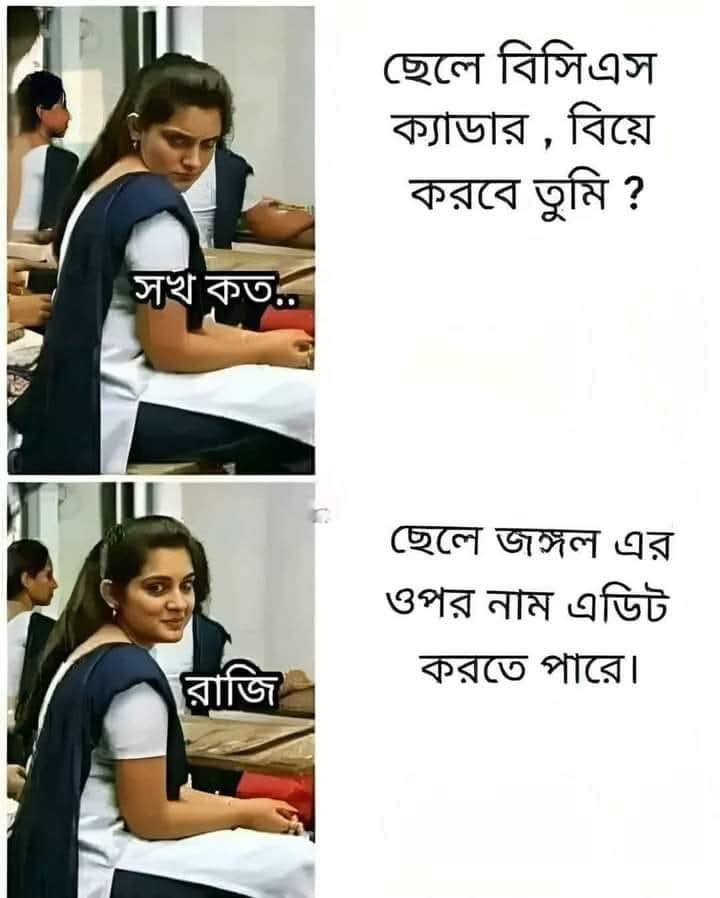
Text: ছেলে বিসিএস ক্যাডার, বিয়ে করবে তুমি ?
সখ কত..
ছেলে জঙ্গল এর ওপর নাম এডিট করতে পারে।
রাজি
Label: Non Hate